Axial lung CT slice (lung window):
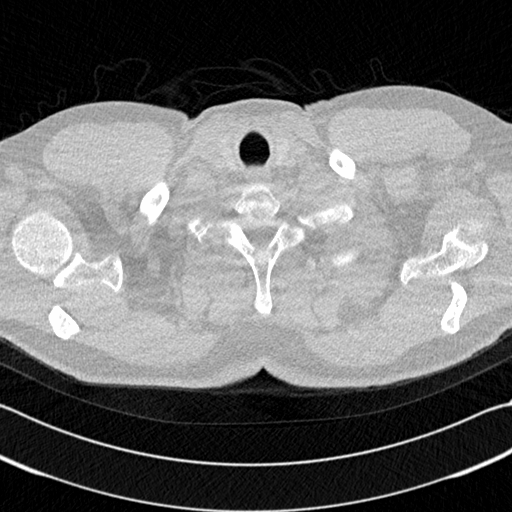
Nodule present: no